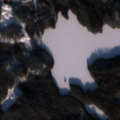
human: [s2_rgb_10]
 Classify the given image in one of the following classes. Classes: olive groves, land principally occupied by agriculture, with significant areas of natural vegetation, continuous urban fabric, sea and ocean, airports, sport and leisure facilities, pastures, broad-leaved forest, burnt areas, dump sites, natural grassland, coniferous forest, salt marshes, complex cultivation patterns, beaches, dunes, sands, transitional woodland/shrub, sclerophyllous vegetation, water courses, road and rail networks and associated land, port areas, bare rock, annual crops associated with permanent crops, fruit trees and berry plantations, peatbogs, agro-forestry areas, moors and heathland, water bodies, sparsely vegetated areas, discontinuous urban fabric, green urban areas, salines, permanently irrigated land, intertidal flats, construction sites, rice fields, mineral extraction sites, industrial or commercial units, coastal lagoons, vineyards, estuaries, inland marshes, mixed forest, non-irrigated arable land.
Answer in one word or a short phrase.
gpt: coniferous forest, mixed forest, transitional woodland/shrub, water bodies